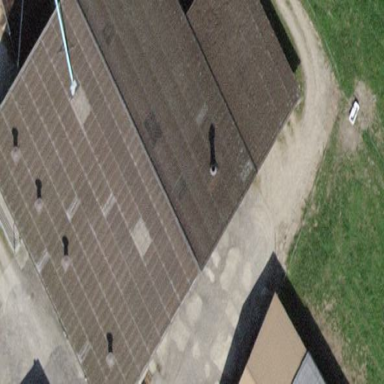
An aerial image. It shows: View of roof of building.